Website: lowes
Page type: review-order
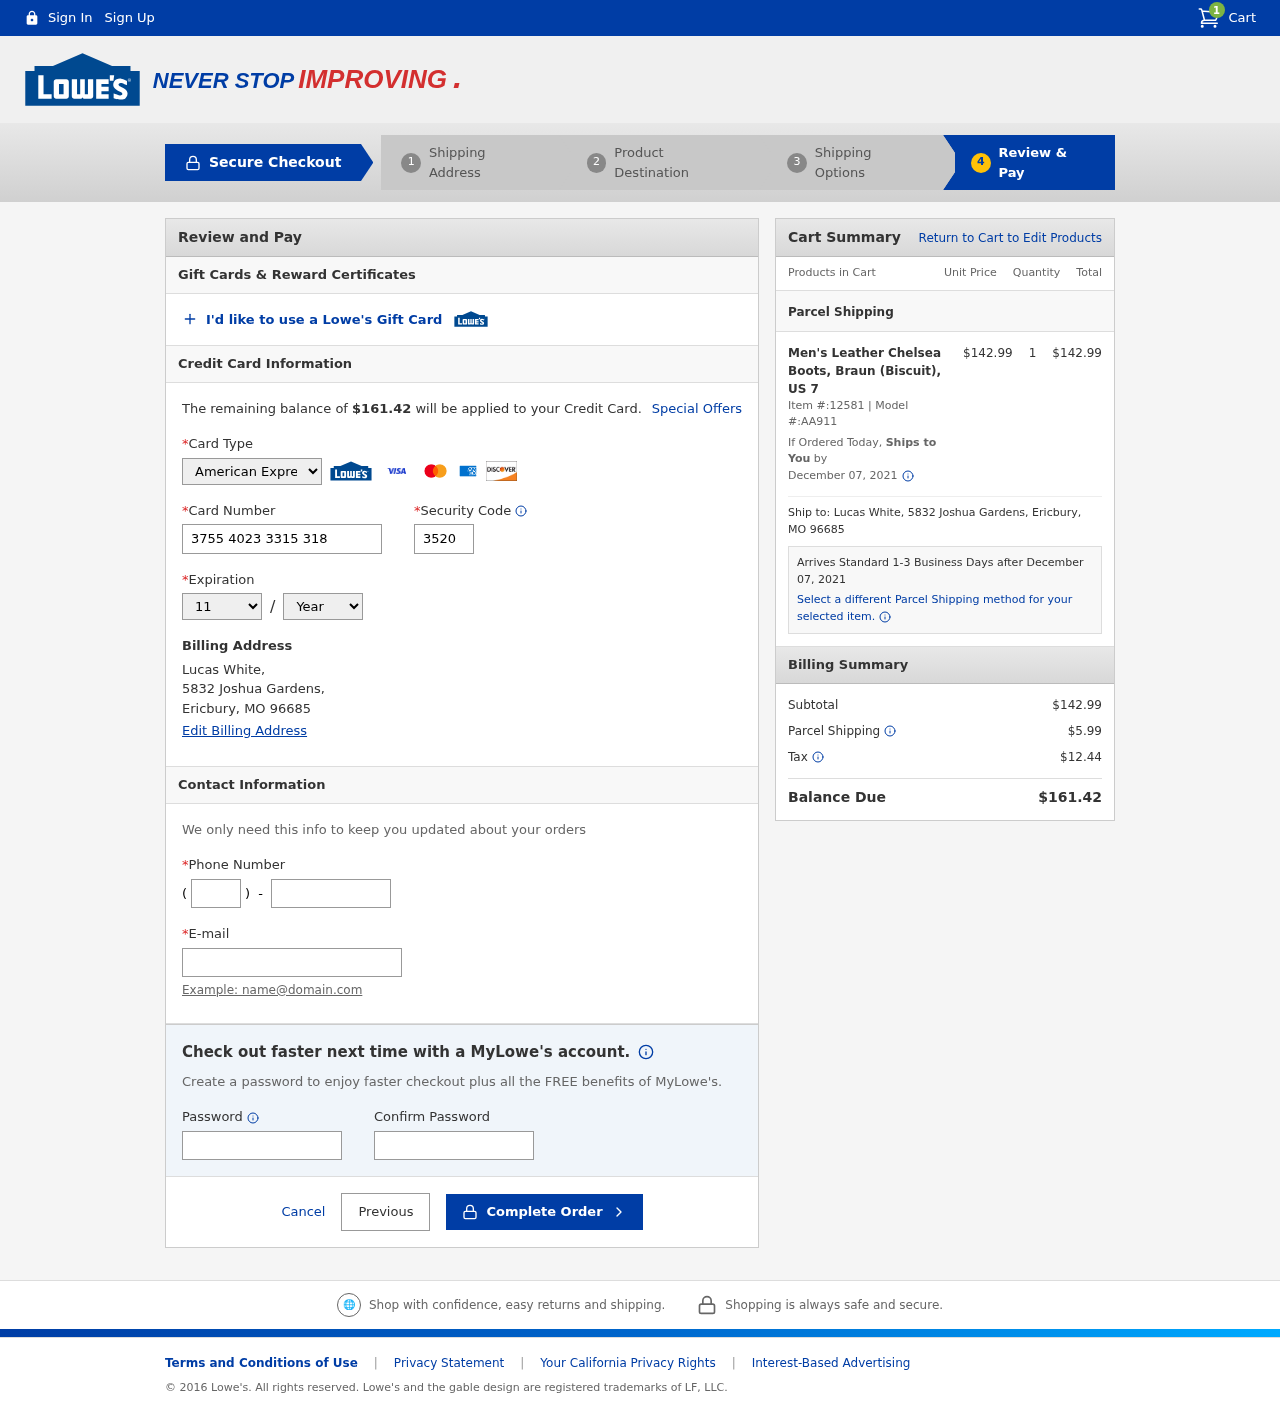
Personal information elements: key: PII_CARD_CVV
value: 3520
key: PII_CARD_EXPIRY_MONTH
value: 11
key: PII_CARD_EXPIRY_YEAR
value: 26
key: PII_CARD_NUMBER
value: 3755 4023 3315 318
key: PII_CARD_TYPE
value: American Express
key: PII_CITY
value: Ericbury
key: PII_EMAIL
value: lucaswhite@hotmail.com
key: PII_FULLNAME
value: Lucas White,
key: PII_PHONE
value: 2277172156
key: PII_PHONE_AREA
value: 227
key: PII_POSTCODE
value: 96685
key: PII_STATE_ABBR
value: MO
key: PII_STREET
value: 5832 Joshua Gardens,
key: PII_FULLNAME2
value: Lucas White
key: PII_STREET2
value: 5832 Joshua Gardens
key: PII_CITY_STATE_ZIP2
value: Ericbury, MO 96685
Product elements: key: PRODUCT1_NAME
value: Men's Leather Chelsea Boots, Braun (Biscuit), US 7
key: PRODUCT1_PRICE
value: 142.99
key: PRODUCT1_QUANTITY
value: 1
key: PRODUCT1_ITEM_NUMBER
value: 12581
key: PRODUCT1_MODEL_NUMBER
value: AA911
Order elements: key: ORDER_NUM_ITEMS
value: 1
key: ORDER_TOTAL
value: $161.42
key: ORDER_SHIPPING_DATE
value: December 07, 2021
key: ORDER_SUBTOTAL
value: $142.99
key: ORDER_SHIPPING_DATE2
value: December 07, 2021
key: ORDER_SUBTOTAL2
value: $142.99
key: ORDER_SHIPPING_COST
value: $5.99
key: ORDER_TAX
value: $12.44